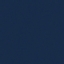
Land use / land cover class: SeaLake